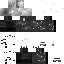
A female skeleton skin with dark skin, wearing brown bald dressed in a black robe top and black pants, featuring a closed mouth.